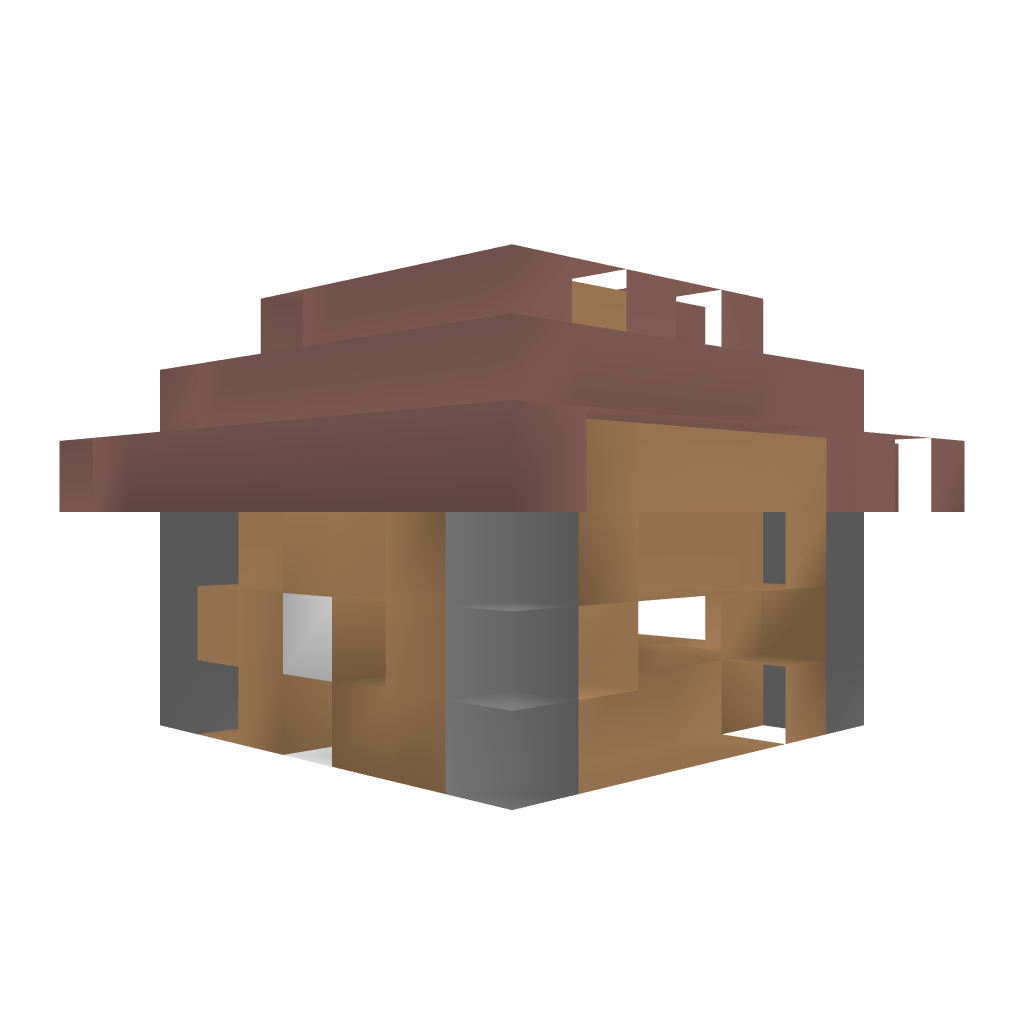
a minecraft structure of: Simple small house bad low quality